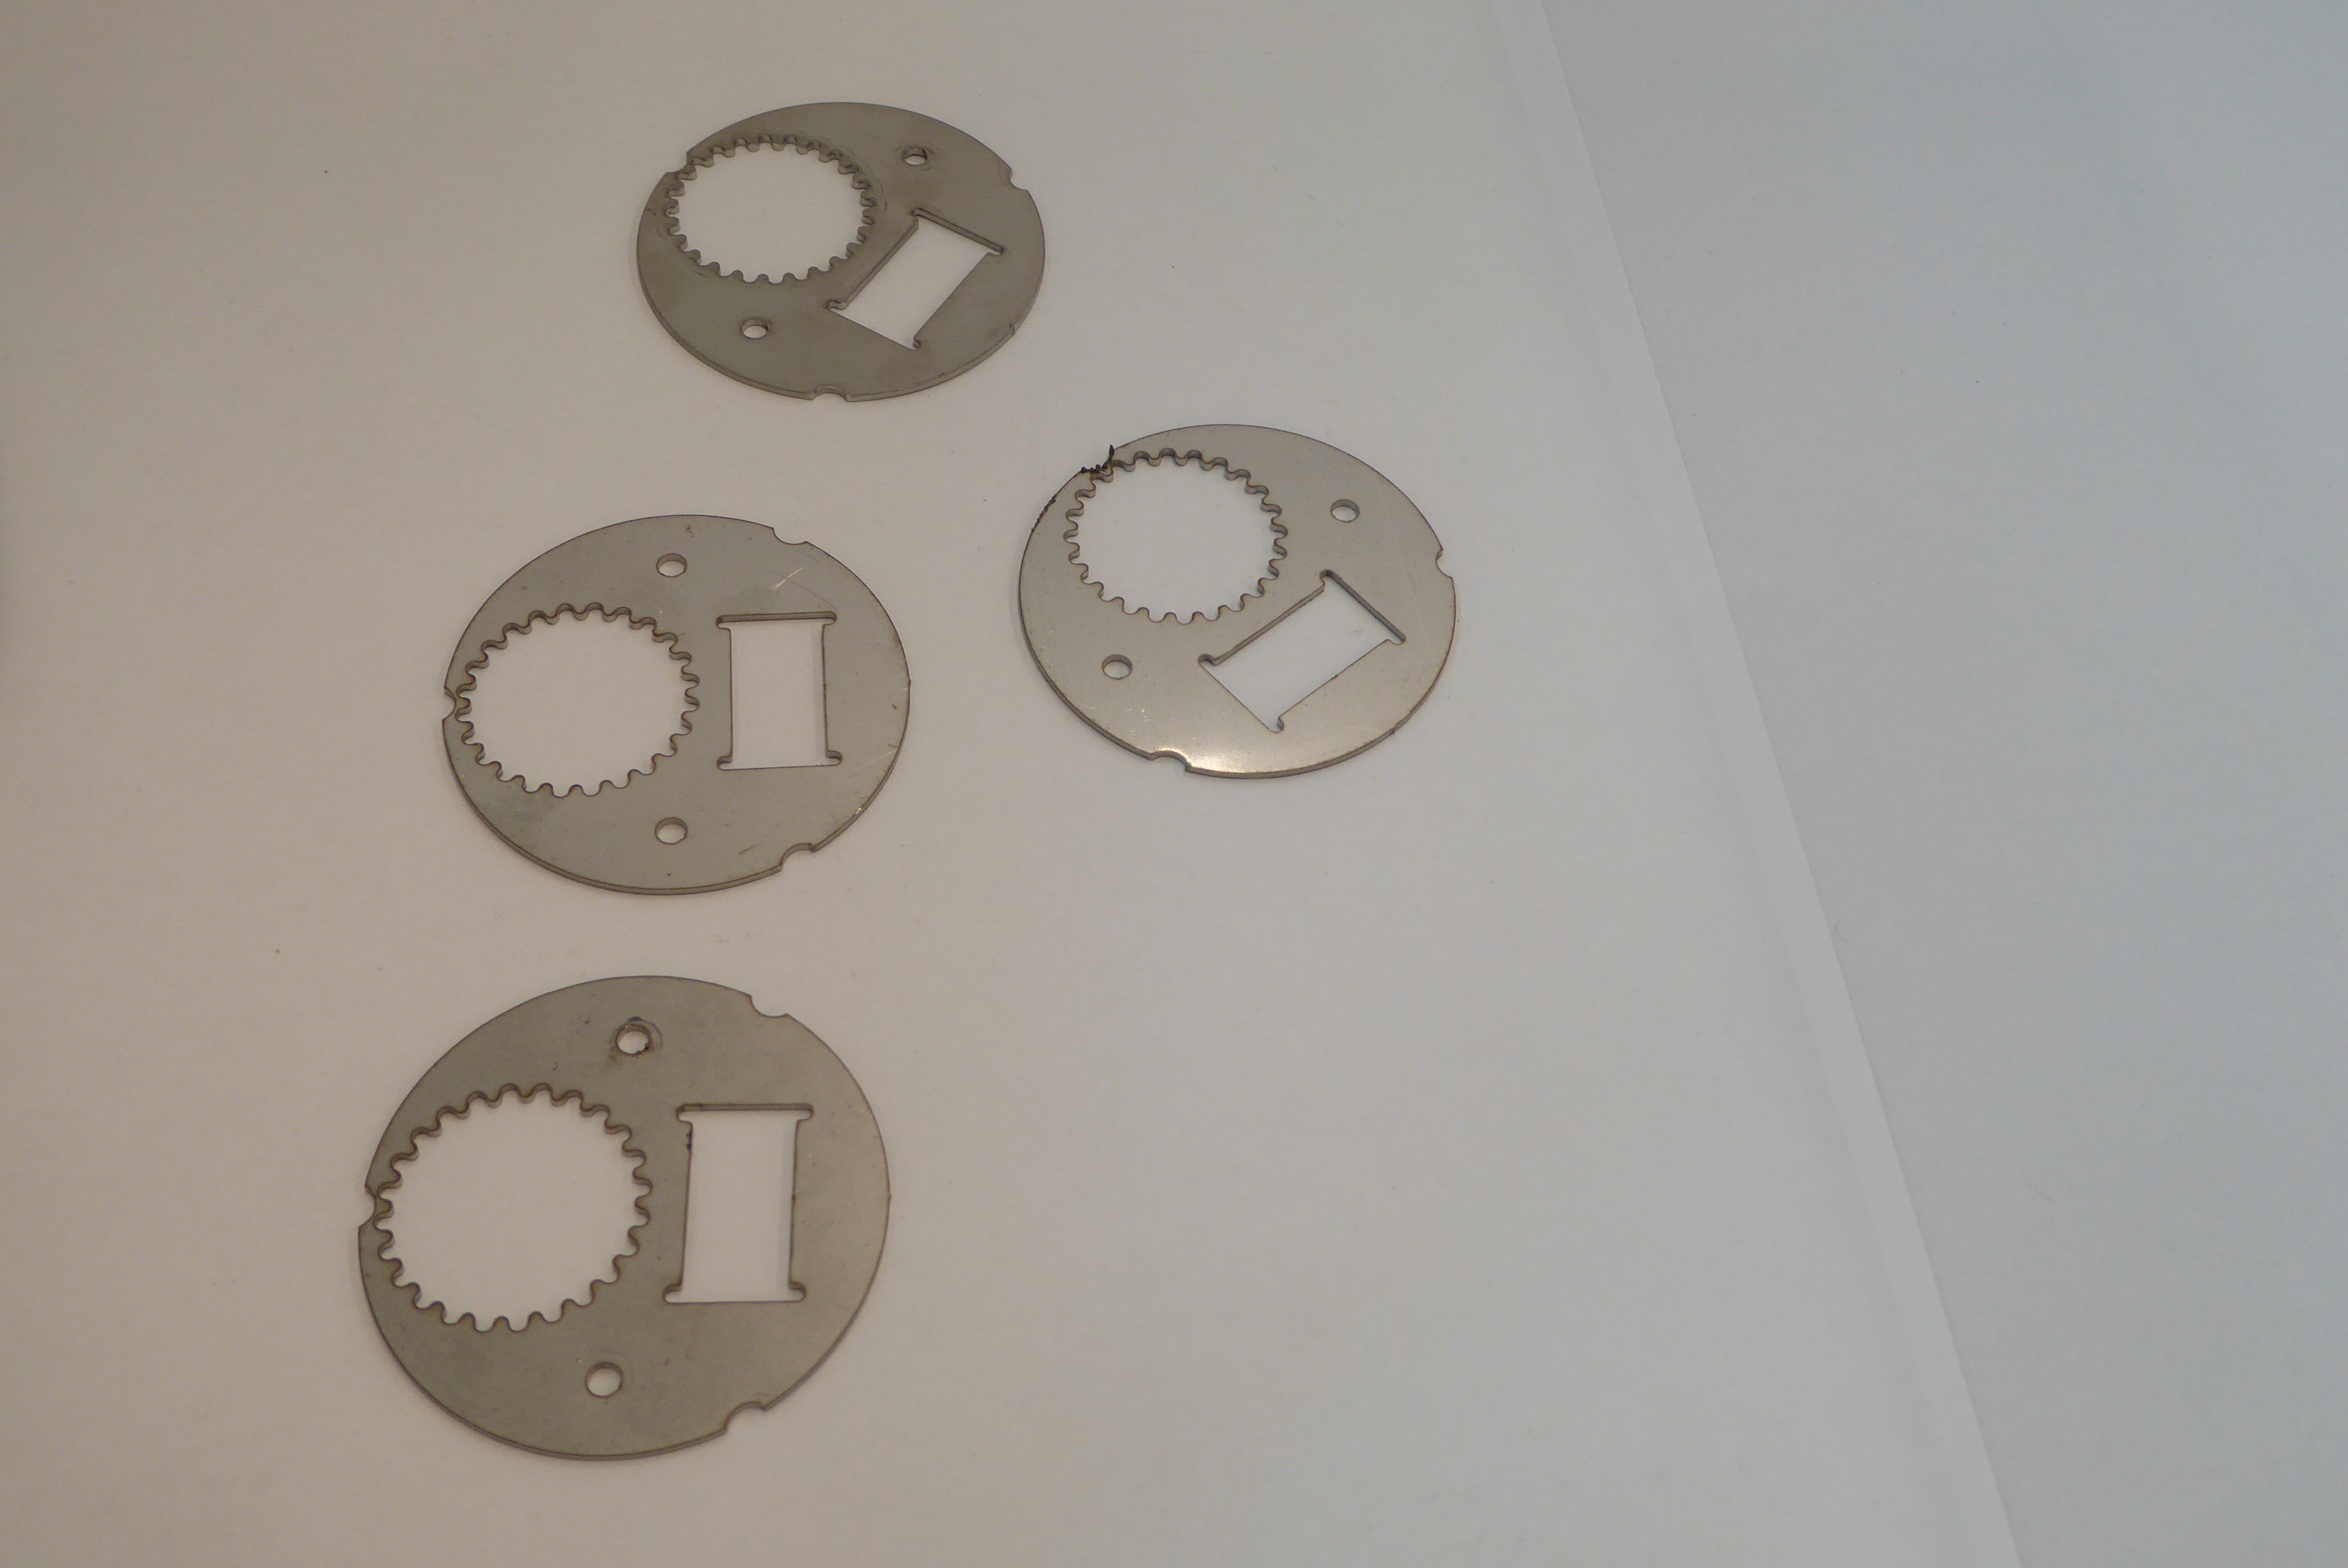
Label: Bottle Opener - Inlay